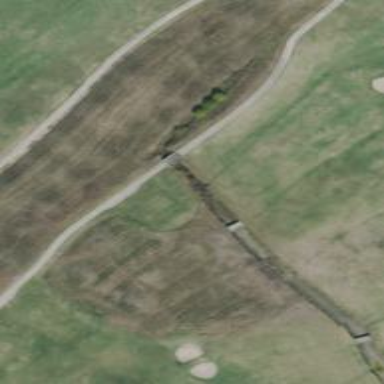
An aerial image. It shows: Path bridge crossing golf cartpath.